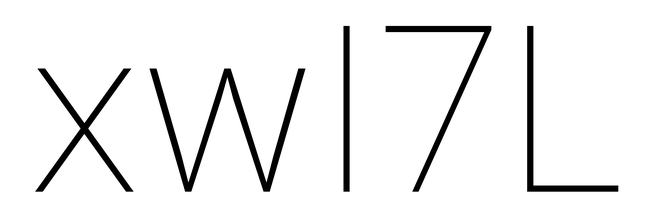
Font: Roboto_Thin